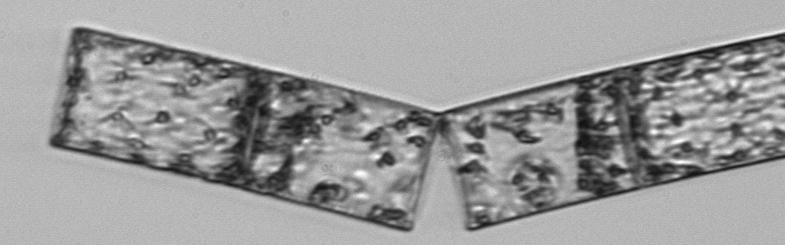
Label: Guinardia_flaccida